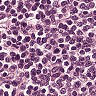
Metastatic tissue present: no